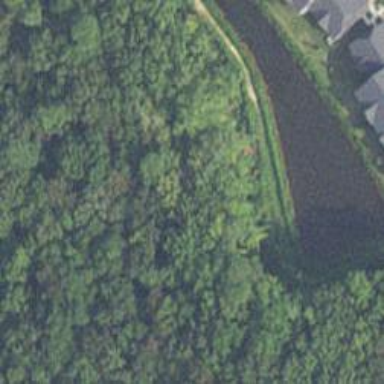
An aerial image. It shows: Canal.